Question: I'm using the Stats.js plugin to monitor my three.js performance.
The FPS (frames rendered in the last second) and MS (Milliseconds needed to render a frame) information does not seem to fit together:

Per my calculation, if I need 4 MS to render a frame, then I should be able to render 1000 MS / 4 MS = 250 frames per second, which is far more than what RequestAnimationFrame provides, but a lot higher than the reported 17 FPS by the stats plugin.
What am I missing?
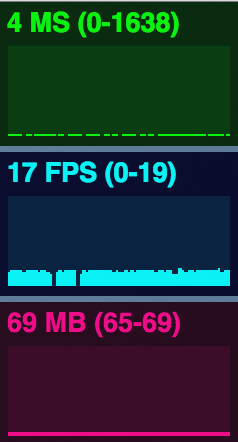
Answer: You need a newer version of stats.js.
You have a screen with a refresh rate of 60Hz (or possibly 59Hz). That translates to an average of 16.67 ms/frame (or 16.95 ms/frame for 59 Hz).
The version of the script that you are using is incorrectly showing the time for each frame as FPS instead of the number of frames per second.